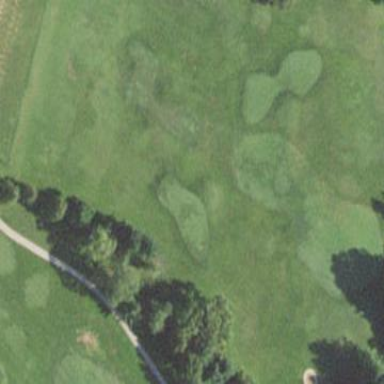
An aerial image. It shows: Grassy area designated as golf driving range pitch.